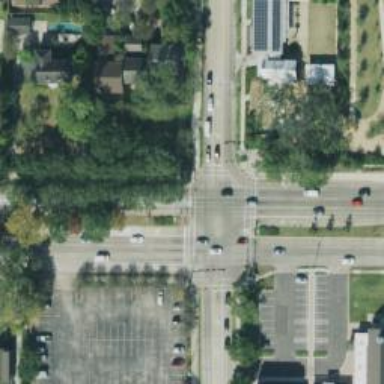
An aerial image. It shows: Crossing road.